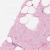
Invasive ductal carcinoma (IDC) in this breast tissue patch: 0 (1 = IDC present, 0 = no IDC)